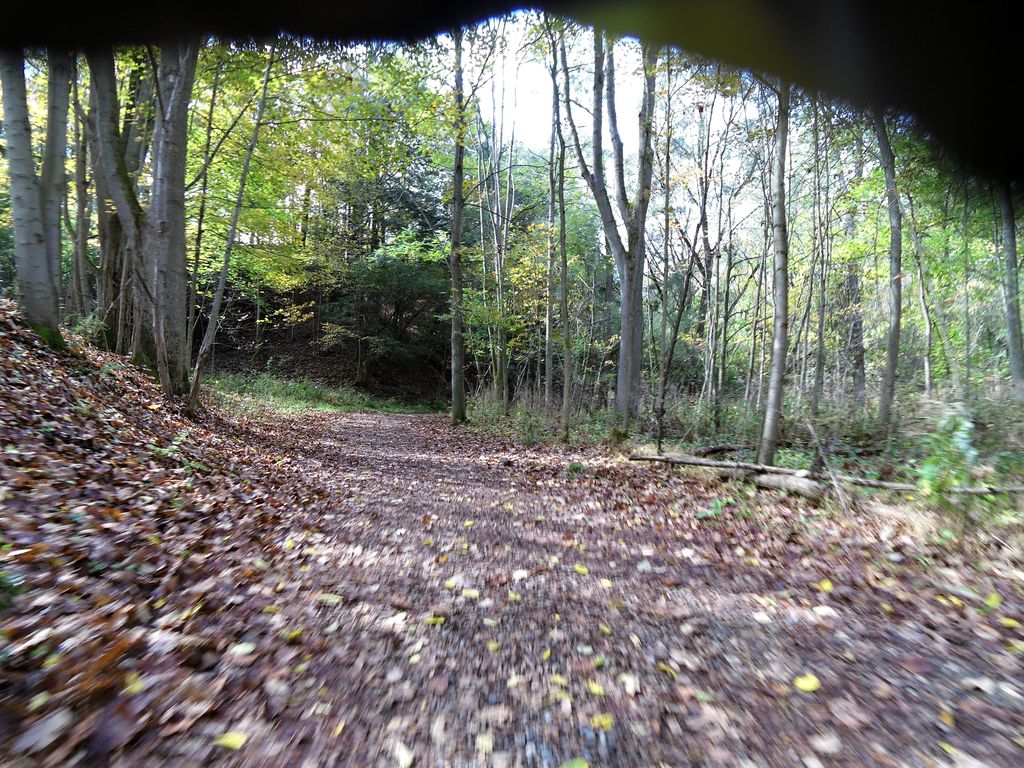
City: hamilton